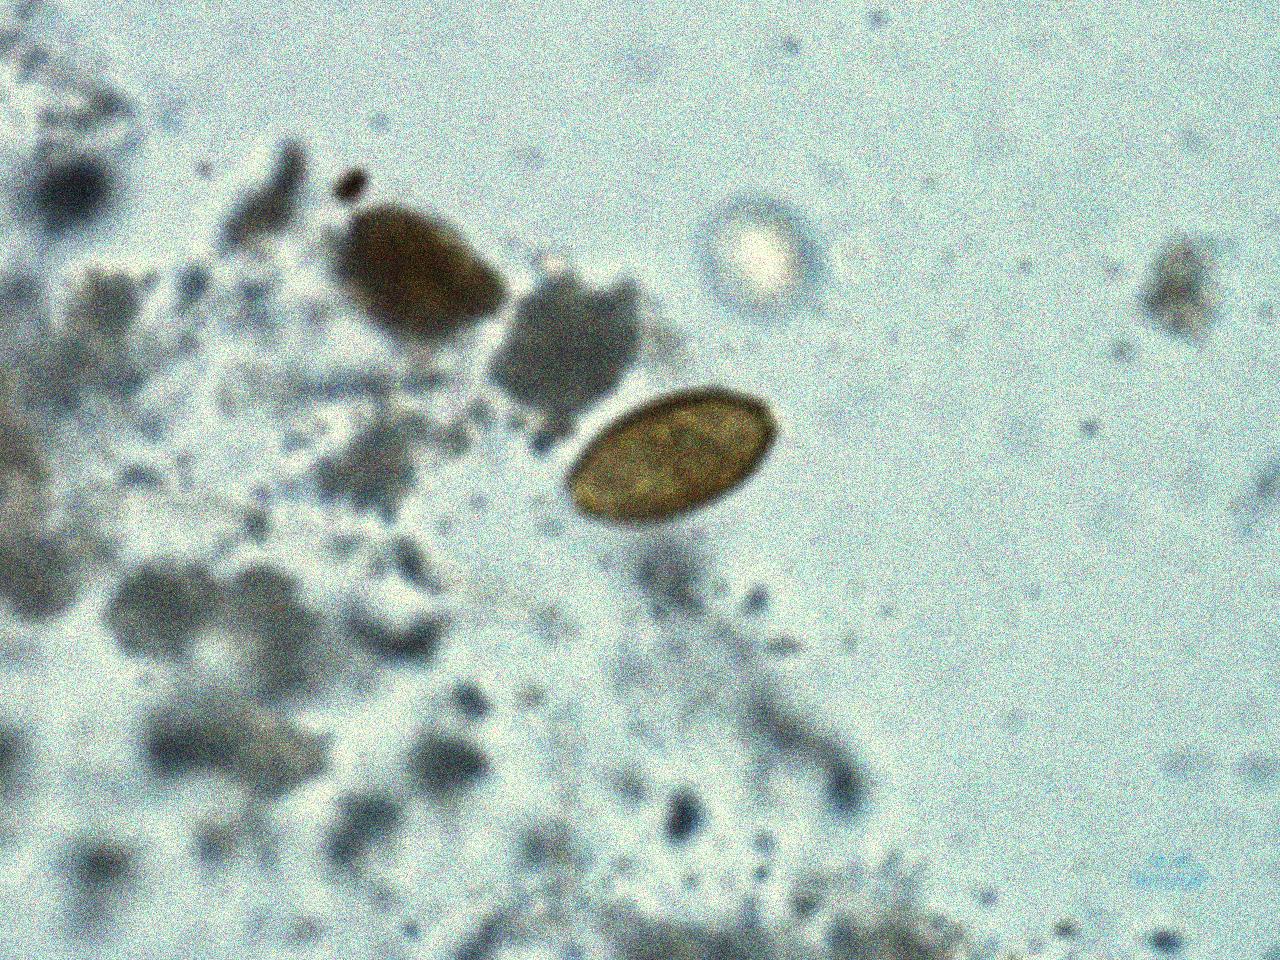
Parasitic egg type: Trichuris trichiura